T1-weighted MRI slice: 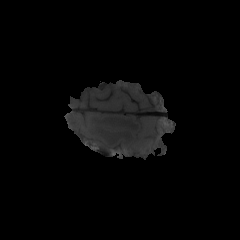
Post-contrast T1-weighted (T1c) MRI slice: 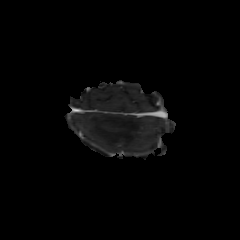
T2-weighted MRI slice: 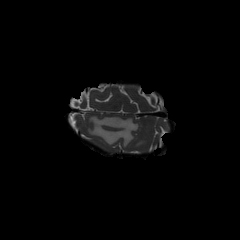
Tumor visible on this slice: yes